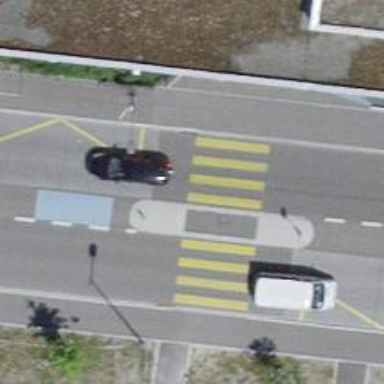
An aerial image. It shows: Marked road crossing with pedestrian island.